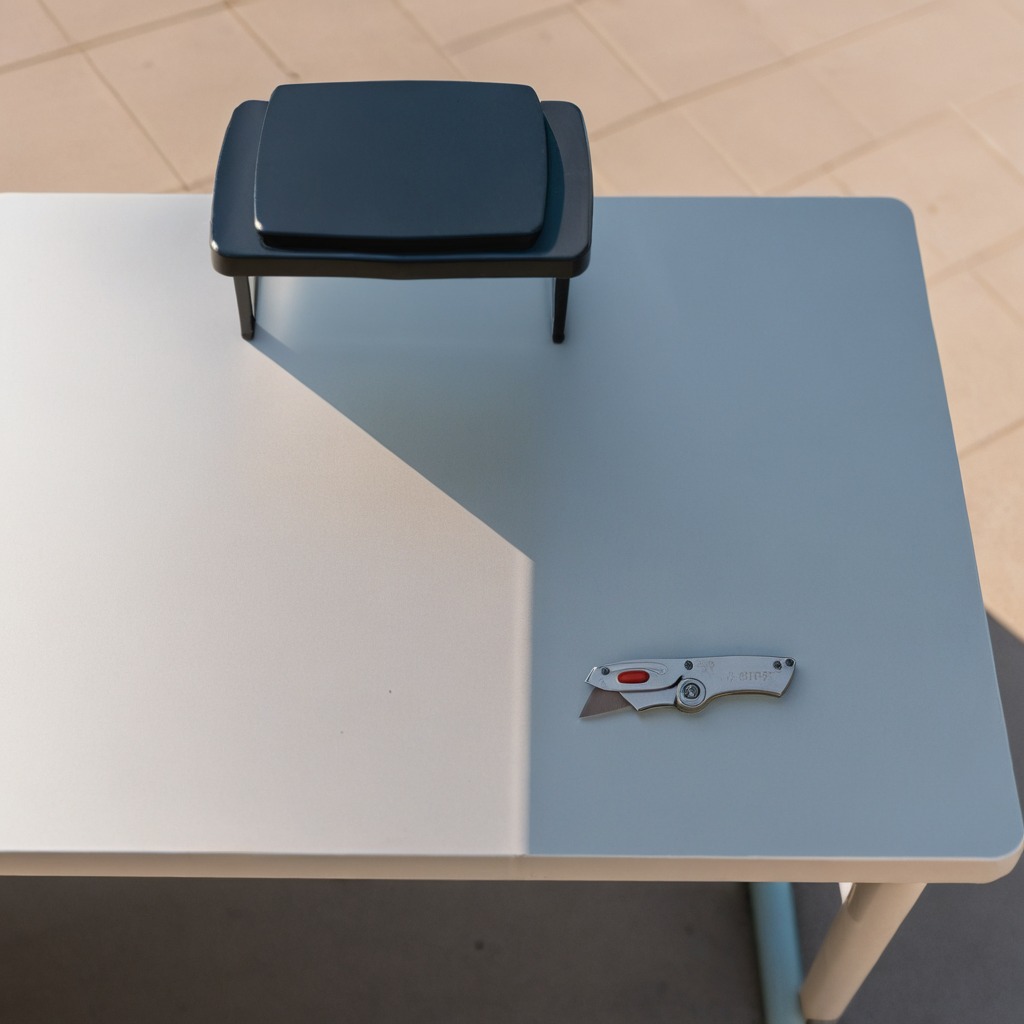
A utility knife lying on the table